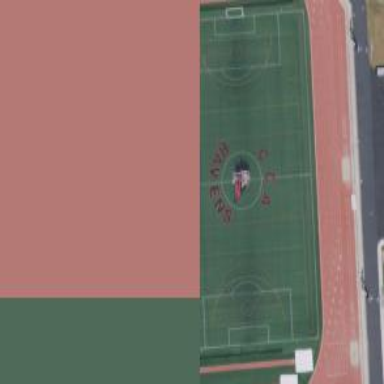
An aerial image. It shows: Artificial turf soccer pitch for leisure activities.